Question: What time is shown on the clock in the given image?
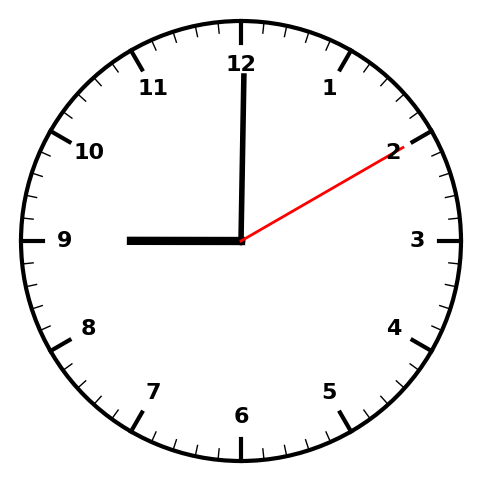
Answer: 09:00:10